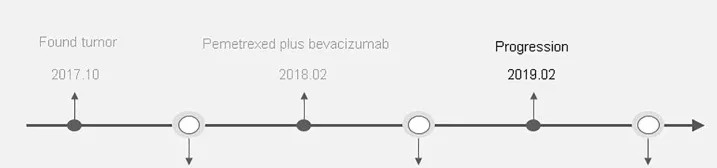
A detailed clinical timeline is displayed. On October 20, 2017, the patient was hospitalized. After a series of examinations, the patient was diagnosed with advanced lung adenocarcinoma without driver gene mutations. In December, 2017, the patient was started on a chemotherapy regimen containing paclitaxel/carboplatin plus bevacizumab for 4 cycles. Due to grade III thrombocytopenia, the regimen was subsequently switched to pemetrexed plus bevacizumab for 3 cycles from February, 2018. Although a CT scan revealed a partial response after these cycles of treatments, progressive thrombocytopenia occurred. After extensive examination, the patient was diagnosed marginal zone lymphoma in June, 2018. After 5 cycles of rituximab in combination with lenalidomide treatment, lymphoma was in complete remission. However, a CT in February, 2019 demonstrated disease progression. From March, 2019 to October, 2019 the patient was treated with sintilimab, a PD-1 inhibitor, of 200 mg every 3 weeks. CT imaging demonstrated significant treatment responses.
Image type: chart (chart)